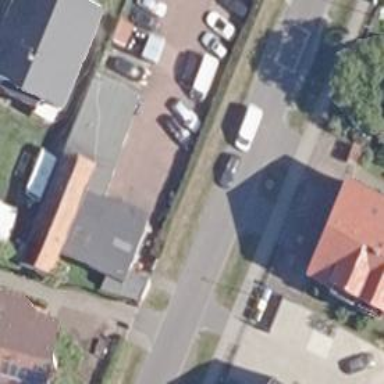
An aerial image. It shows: Residential road with asphalt surface and sidewalk on the left side.